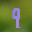
Label: 9